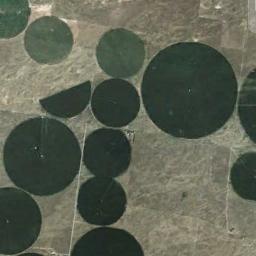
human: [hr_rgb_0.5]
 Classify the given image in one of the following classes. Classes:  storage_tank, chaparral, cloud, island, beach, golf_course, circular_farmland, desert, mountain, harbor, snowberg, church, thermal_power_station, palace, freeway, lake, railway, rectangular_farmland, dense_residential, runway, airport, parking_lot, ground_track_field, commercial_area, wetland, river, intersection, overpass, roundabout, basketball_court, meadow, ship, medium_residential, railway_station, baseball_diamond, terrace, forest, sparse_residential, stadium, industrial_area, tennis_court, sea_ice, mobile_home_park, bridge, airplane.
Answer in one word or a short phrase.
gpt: circular_farmland